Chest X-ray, PA view. Patient: 6 years old, sex M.
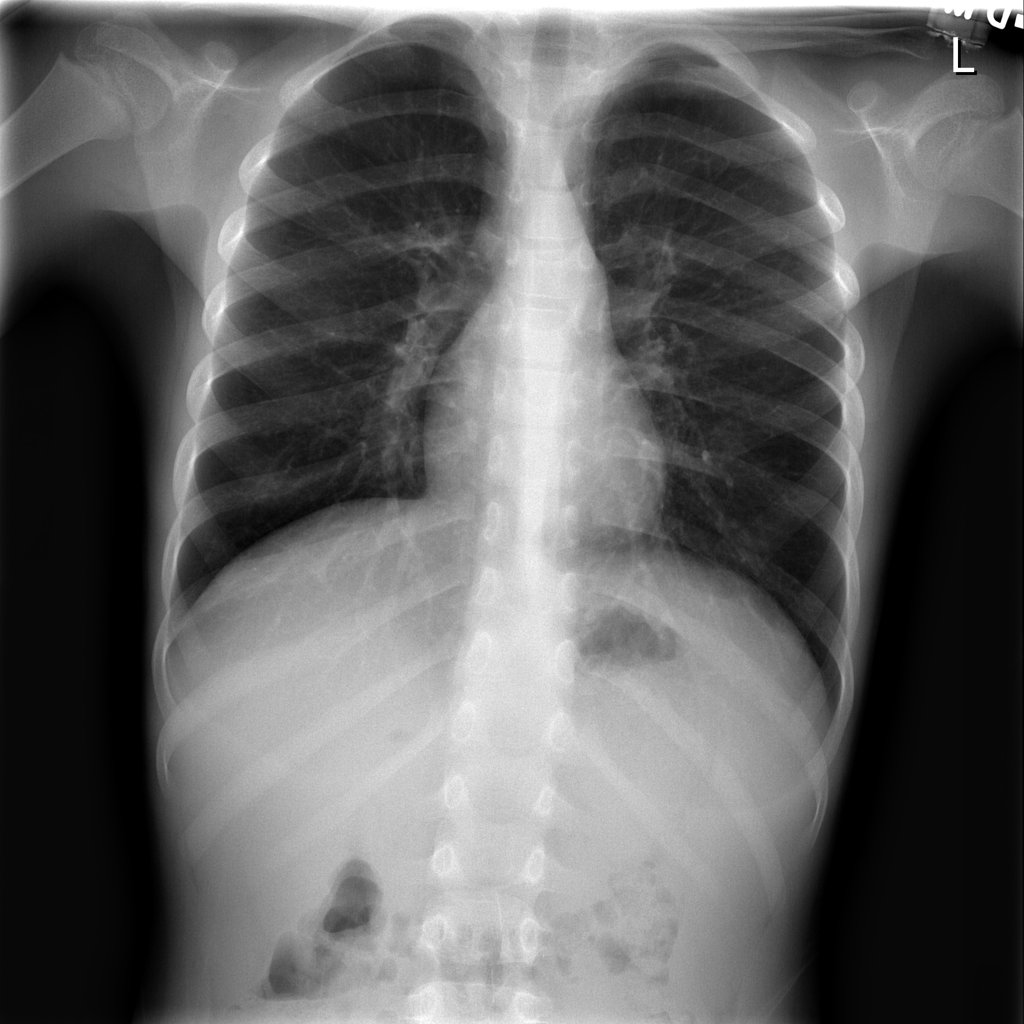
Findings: No Finding